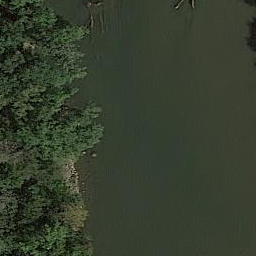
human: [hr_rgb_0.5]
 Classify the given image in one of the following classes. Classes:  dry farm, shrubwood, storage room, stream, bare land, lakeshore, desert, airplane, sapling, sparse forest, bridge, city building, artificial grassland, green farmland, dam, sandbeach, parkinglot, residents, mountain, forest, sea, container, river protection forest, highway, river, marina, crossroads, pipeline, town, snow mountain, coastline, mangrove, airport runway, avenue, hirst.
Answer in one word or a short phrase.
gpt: river protection forest